Question: I'm trying to write a code for my computer programming class for a project due Monday, and I'm pretty new to Java, but I'm trying to write a program that will first determine if a number the user inputs is even or odd and then determine if the number is prime or not. I'm not sure if I did the algorithm right or not, so if anyone has any corrections on the program to my algorithm or anything else please say so, but my real issue is that the program is refusing to compile. Every time I try, it says it's having an else without if problem. Here's a link to my command box:
<URL>

Here's my code:
'''
import java.io.*;
import java.util.*;
public class Lesson9p1_ThuotteEmily
{
public static void main(String args[])
{
Scanner kbReader0=new Scanner(System.in);
System.out.print("
Please enter an integer. An integer is whole number, and it can be either negative or positive. Please enter your number: ");
long num=kbReader0.nextLong();
if(num%2==0) //if and else with braces
{
System.out.println("Your integer " + num + " is even.");
}
else
{
System.out.println("Your integer " + num + " is odd.");
}
Scanner kbReader1=new Scanner(System.in);
System.out.print("
Would you like to know if your number is prime? Please enter yes or no: ");
String yn=kbReader1.nextLine();
if(yn.equals.IgnoreCase("Yes"))
{
System.out.println("Okay. Give me a moment.");
{
if(num%2==0)
{
System.out.println("Your number isn't prime.");
}
else if(num==2)
{
System.out.println("Your number is 2, which is the only even prime number in existence. Cool, right?");
}
for(int i=3;i*i<=n;i+=2)
{
if(n%1==0)
{
System.out.println("Your number isn't prime.");
}
}
else
{
System.out.println("Your number is prime!");
}
}
}
if(yn.equals.IgnoreCase("No"))
{
System.out.println("Okay.");
}
}
}
'''
If anyone could help me out with this and also any problems I may have made elsewhere in the program, I'd be very grateful! Thanks.
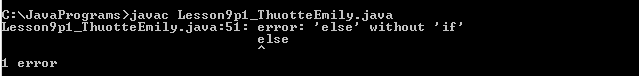
Answer: you have an 'else' statement after a 'for' loop
'''
for(int i=3;i*i<=n;i+=2)
{
if(n%1==0)
{
System.out.println("Your number isn't prime.");
}
}
else
{
System.out.println("Your number is prime!");
}
'''
you probably have to make a Boolean variable to do this one. there are various ways to do it, but here's one that I would probably use
'''
boolean isPrime = true;
for(int i=3;i*i<=n;i+=2)
{
if(n%1==0)
{
isPrime = false;
}
}
if(isPrime)
{
System.out.println("Your number is prime!");
}
else
{
System.out.println("Your number isn't prime.");
}
'''